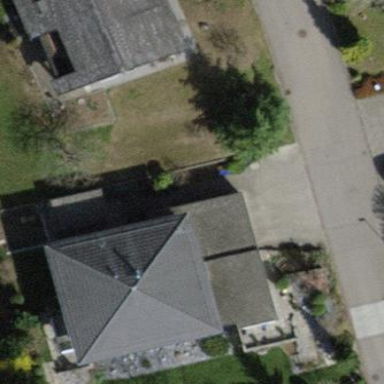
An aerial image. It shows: Detached building.